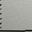
Piece: xx